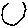
Label: hexagon